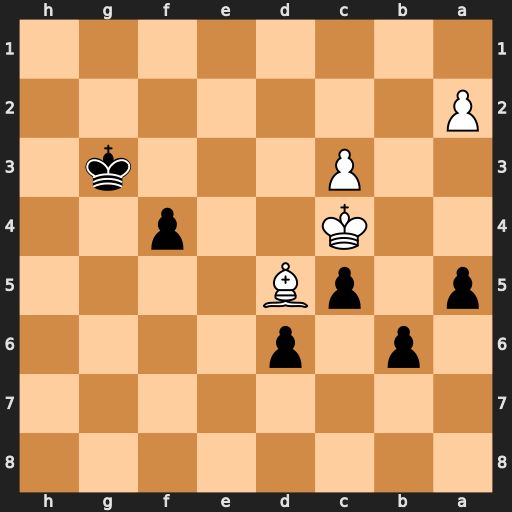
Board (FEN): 8/8/1p1p4/p1pB4/2K2p2/2P3k1/P7/8
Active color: b
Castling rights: -
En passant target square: -
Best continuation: f3 Kb5 f2 Bc4 d5